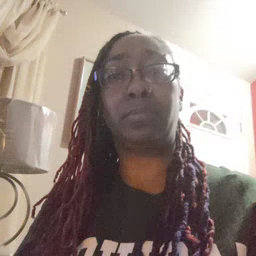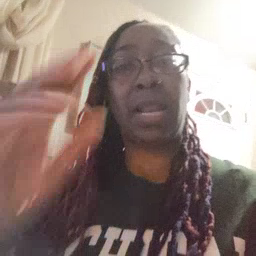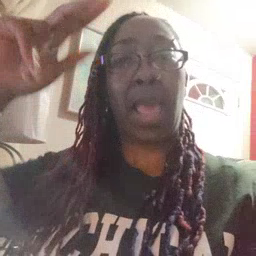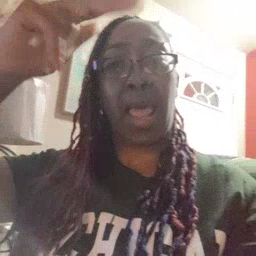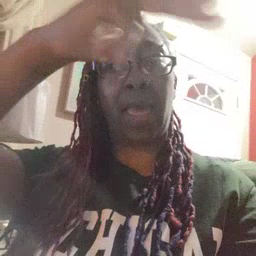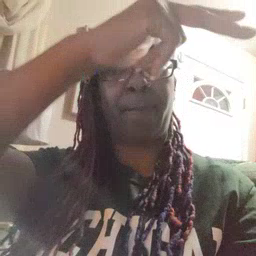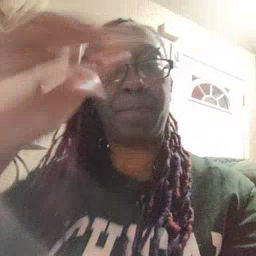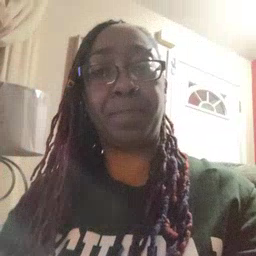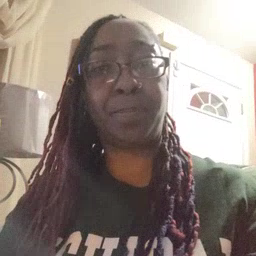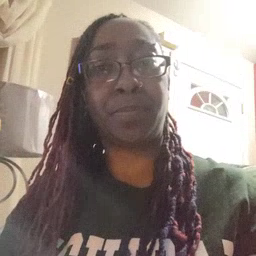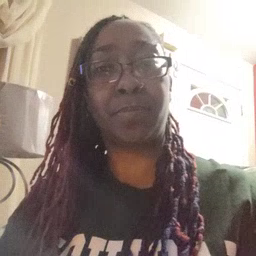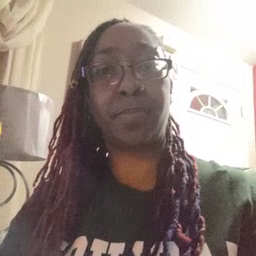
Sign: helicopter